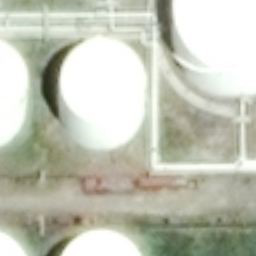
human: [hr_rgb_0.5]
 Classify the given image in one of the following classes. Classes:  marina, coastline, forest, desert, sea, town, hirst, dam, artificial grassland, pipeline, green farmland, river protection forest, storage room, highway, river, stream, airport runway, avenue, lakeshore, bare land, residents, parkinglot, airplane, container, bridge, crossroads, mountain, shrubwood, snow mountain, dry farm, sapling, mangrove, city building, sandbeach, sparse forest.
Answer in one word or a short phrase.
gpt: storage room